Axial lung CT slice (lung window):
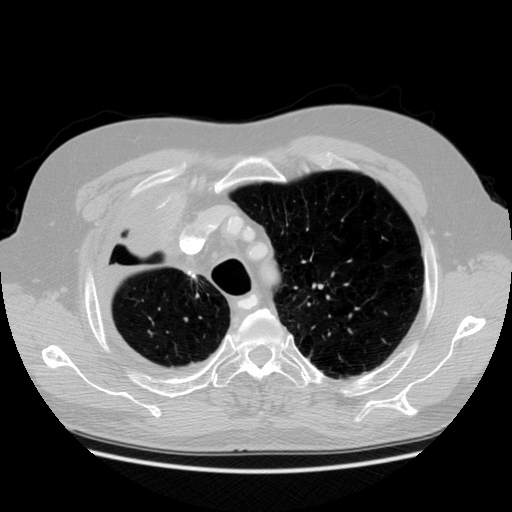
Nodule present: no